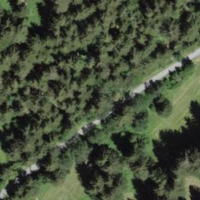
EUNIS habitat code: 43
Species observed at this site:
Erebia ligea